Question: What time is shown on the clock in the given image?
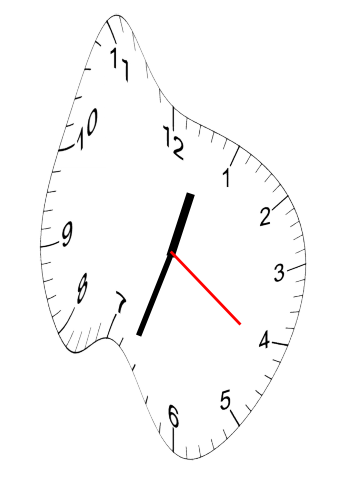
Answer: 12:33:21